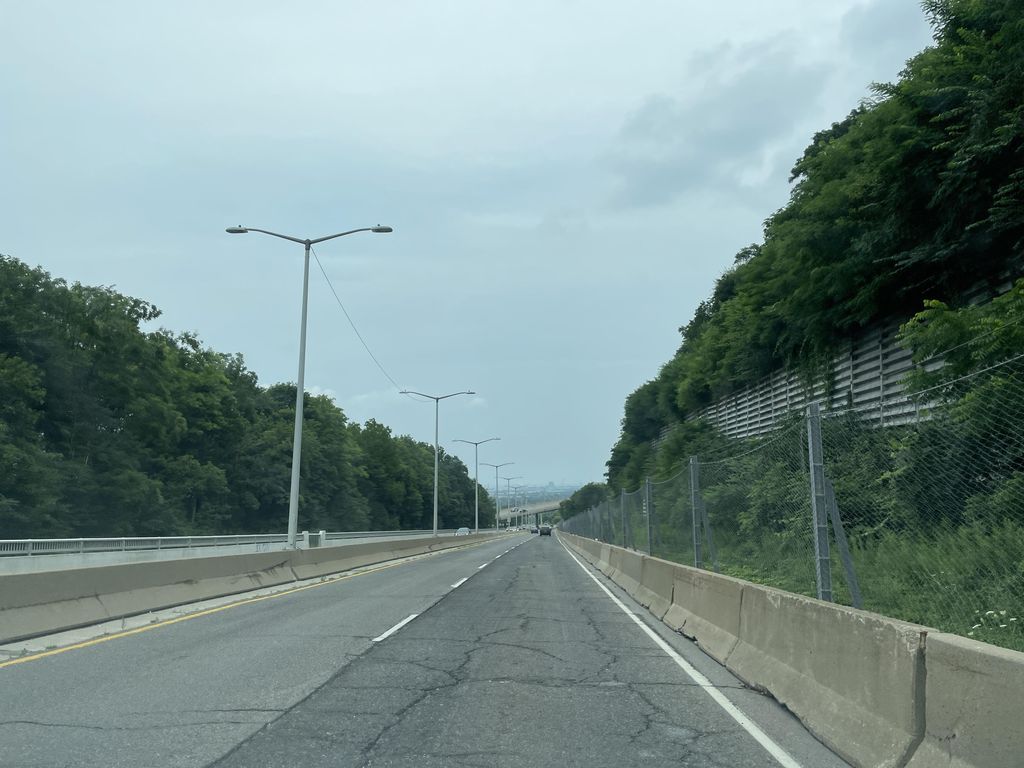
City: hamilton